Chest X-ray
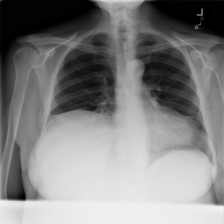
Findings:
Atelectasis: negative
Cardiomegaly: negative
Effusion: negative
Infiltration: negative
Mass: negative
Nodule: negative
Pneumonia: negative
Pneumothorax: negative
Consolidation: negative
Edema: negative
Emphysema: negative
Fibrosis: negative
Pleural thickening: negative
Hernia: negative